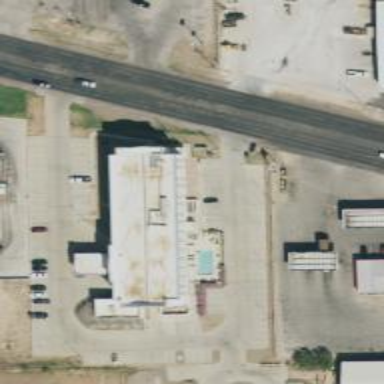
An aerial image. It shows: Hotel building.